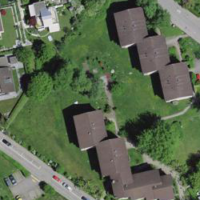
EUNIS habitat code: 55
Species observed at this site:
Corvus corone
Parus major
Cyanistes caeruleus
Columba palumbus